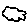
Label: cloud